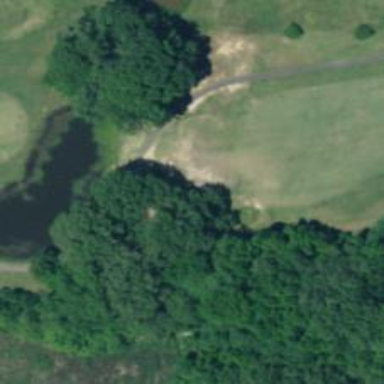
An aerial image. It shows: View of golf hole.